Aerial crown-view tile of a tropical tree (Barro Colorado Island, Panama), acquired 20241014:
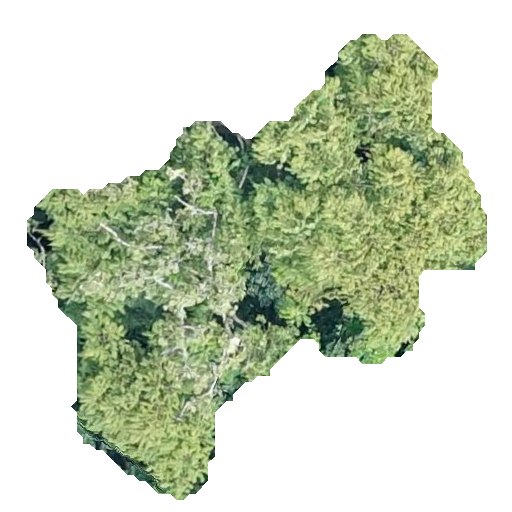
Species: Guazuma ulmifolia
GBIF accepted scientific name: Guazuma ulmifolia
Crown area: 173.62 m²